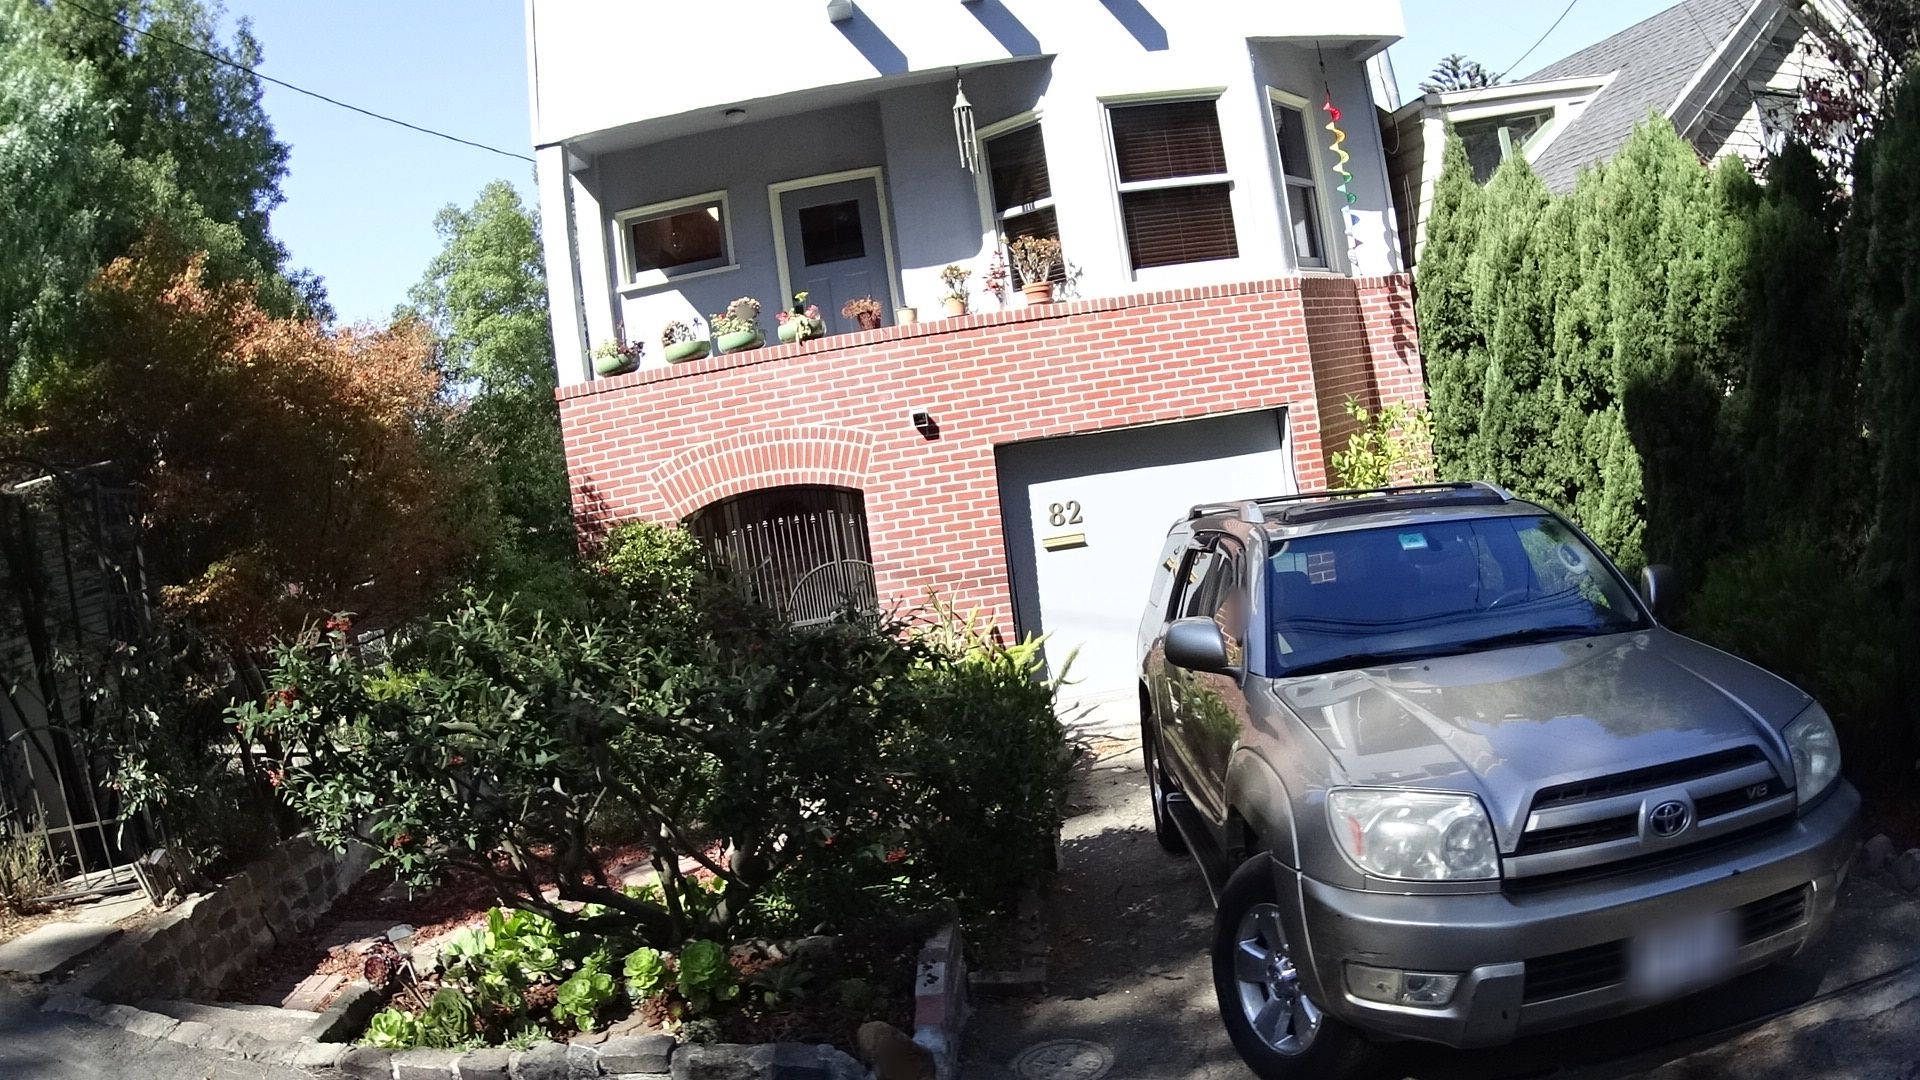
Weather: clear
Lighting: day
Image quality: good
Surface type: walking surface
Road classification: residential, service, footway
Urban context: urban centre
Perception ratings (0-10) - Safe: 6.76, Lively: 4.74, Beautiful: 7.29, Boring: 6.57, Depressing: 3.49, Wealthy: 5.02